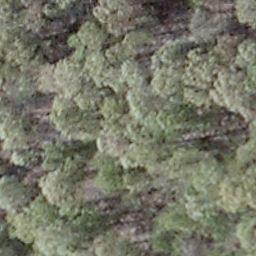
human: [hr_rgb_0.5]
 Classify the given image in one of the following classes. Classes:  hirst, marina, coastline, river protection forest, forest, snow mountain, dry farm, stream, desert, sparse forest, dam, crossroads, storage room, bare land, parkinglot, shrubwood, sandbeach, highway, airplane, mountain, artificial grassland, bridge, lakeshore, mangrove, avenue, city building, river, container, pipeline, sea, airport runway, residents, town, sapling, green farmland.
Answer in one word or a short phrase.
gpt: shrubwood